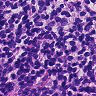
Metastatic tissue present: no